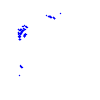
Particle: pion